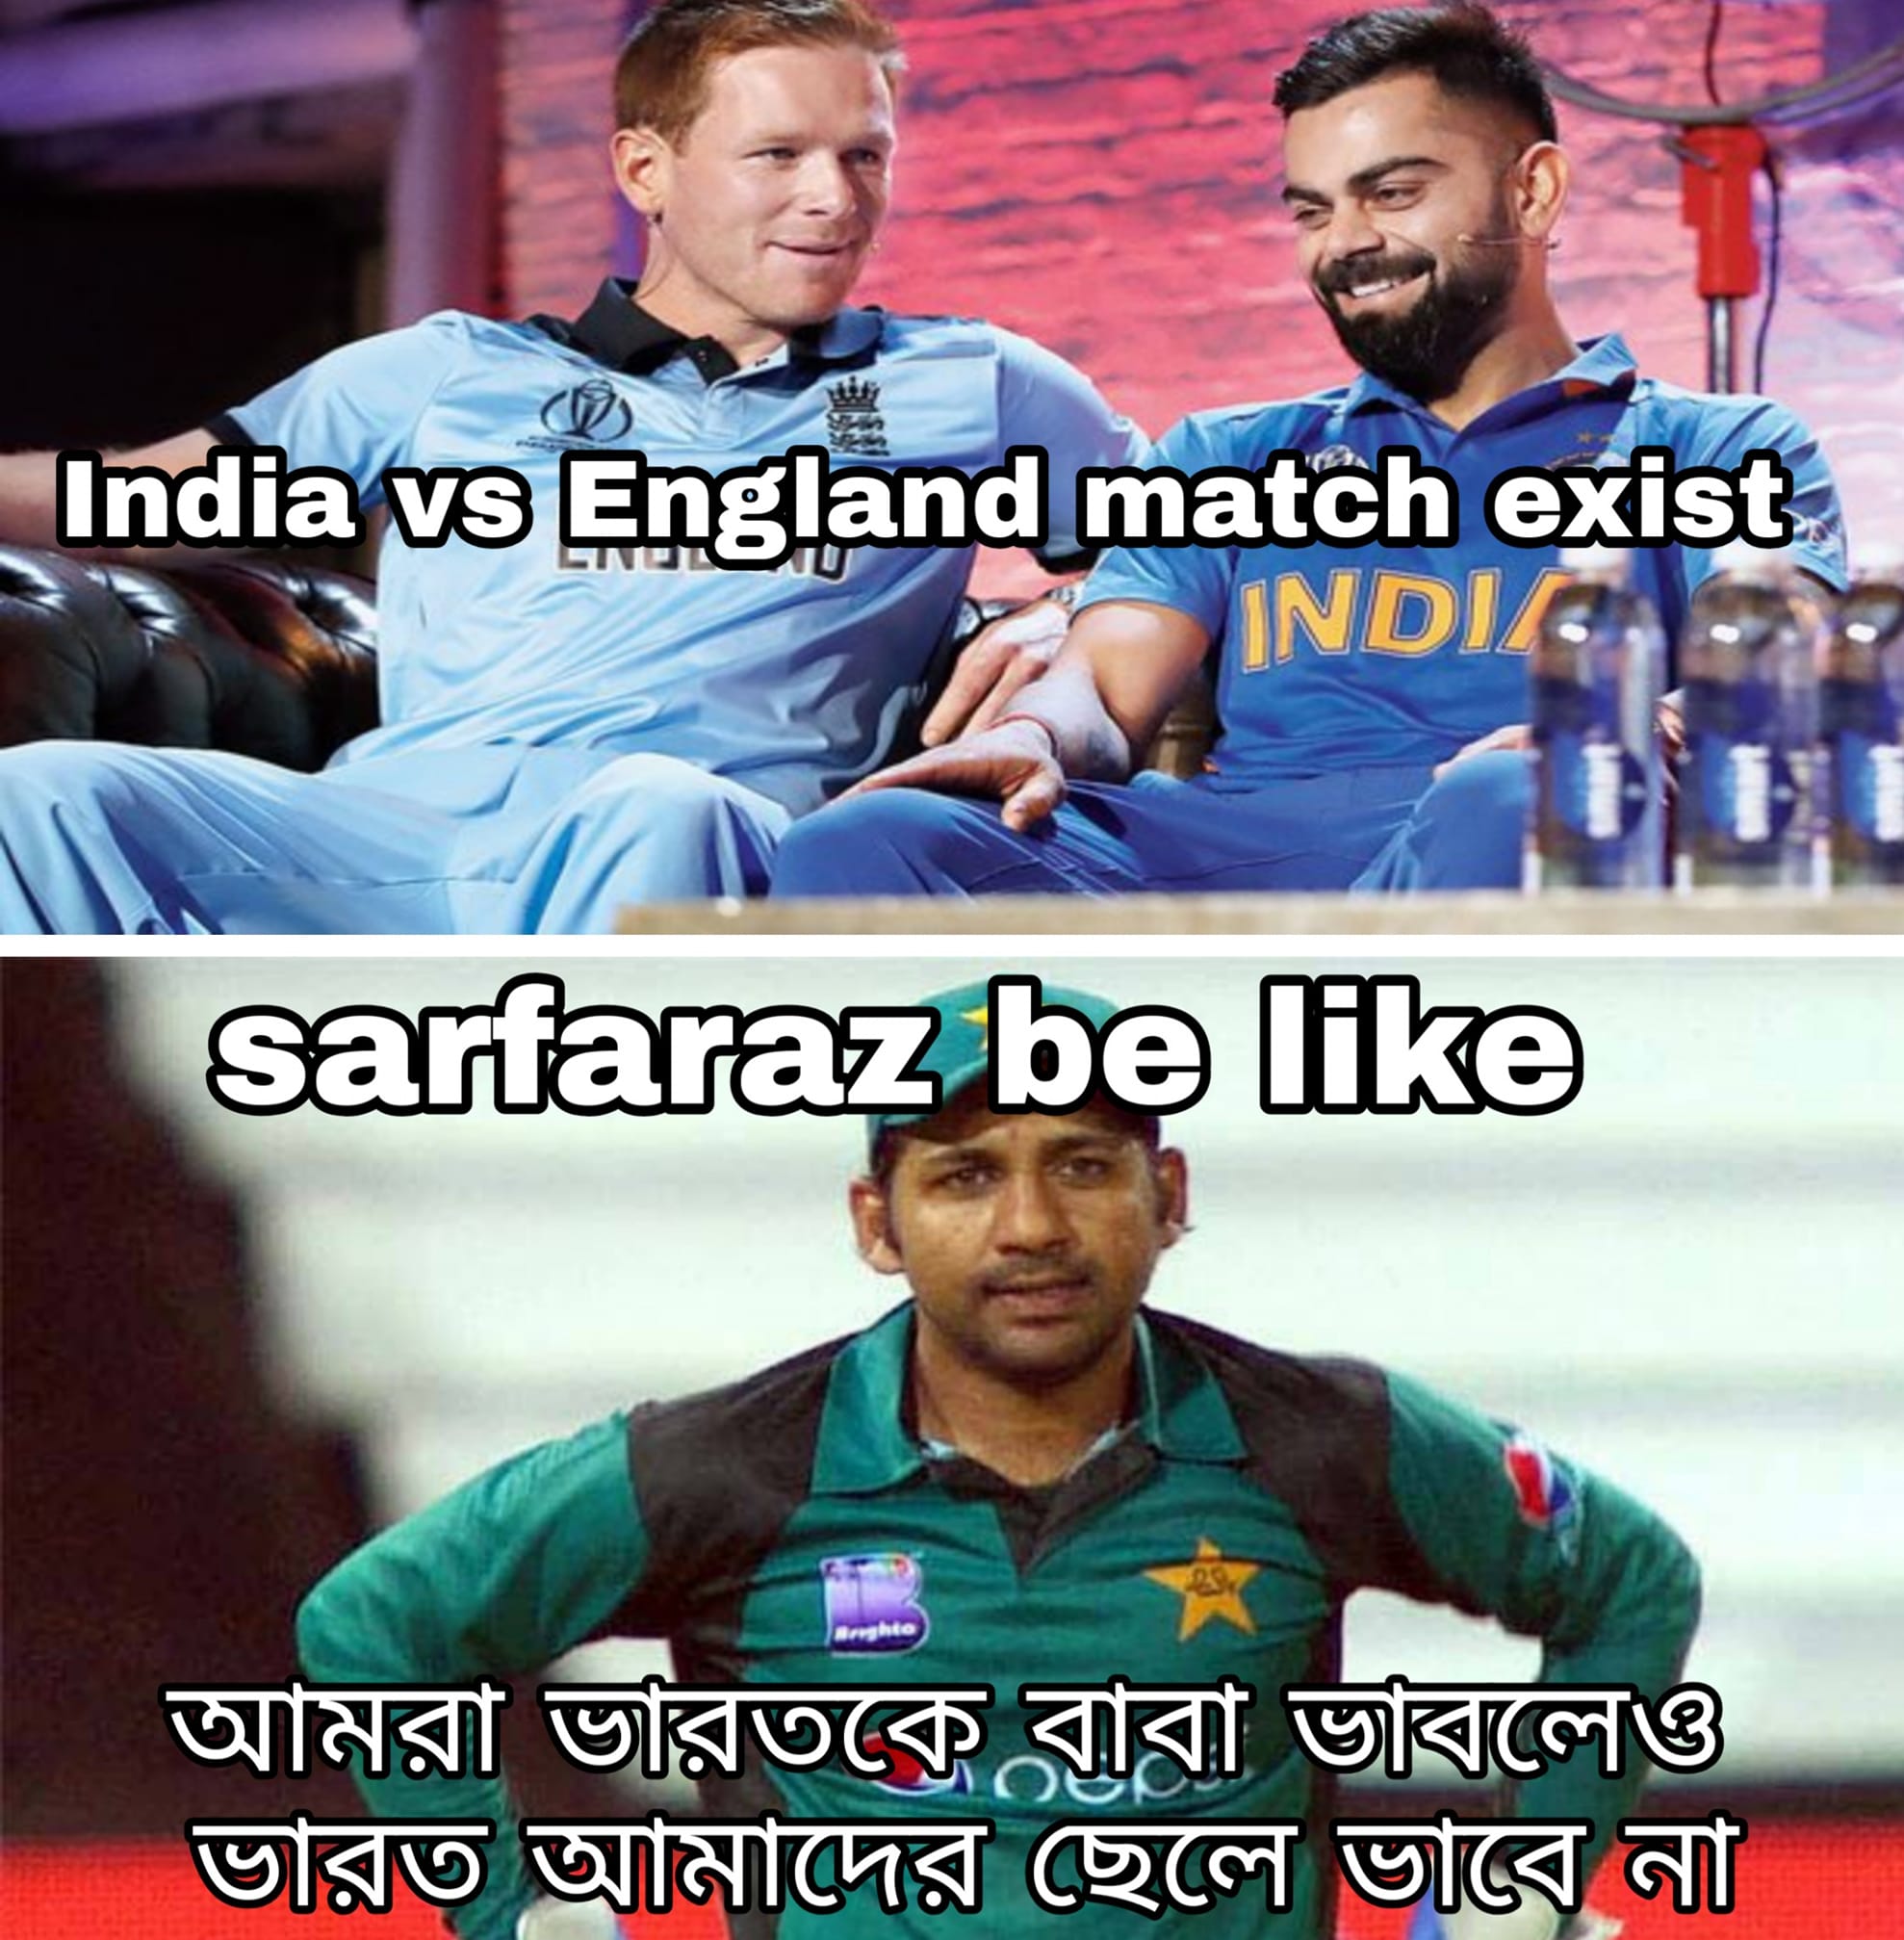
Caption: India vs England match exists     sarfaraz be like  আমরা ভারতকে বাবা ভাবলেও ভারত আমাদের ছেলে ভাবে না
Label: hate